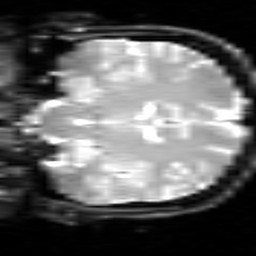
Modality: inplaneT2
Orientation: coronal
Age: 26
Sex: female